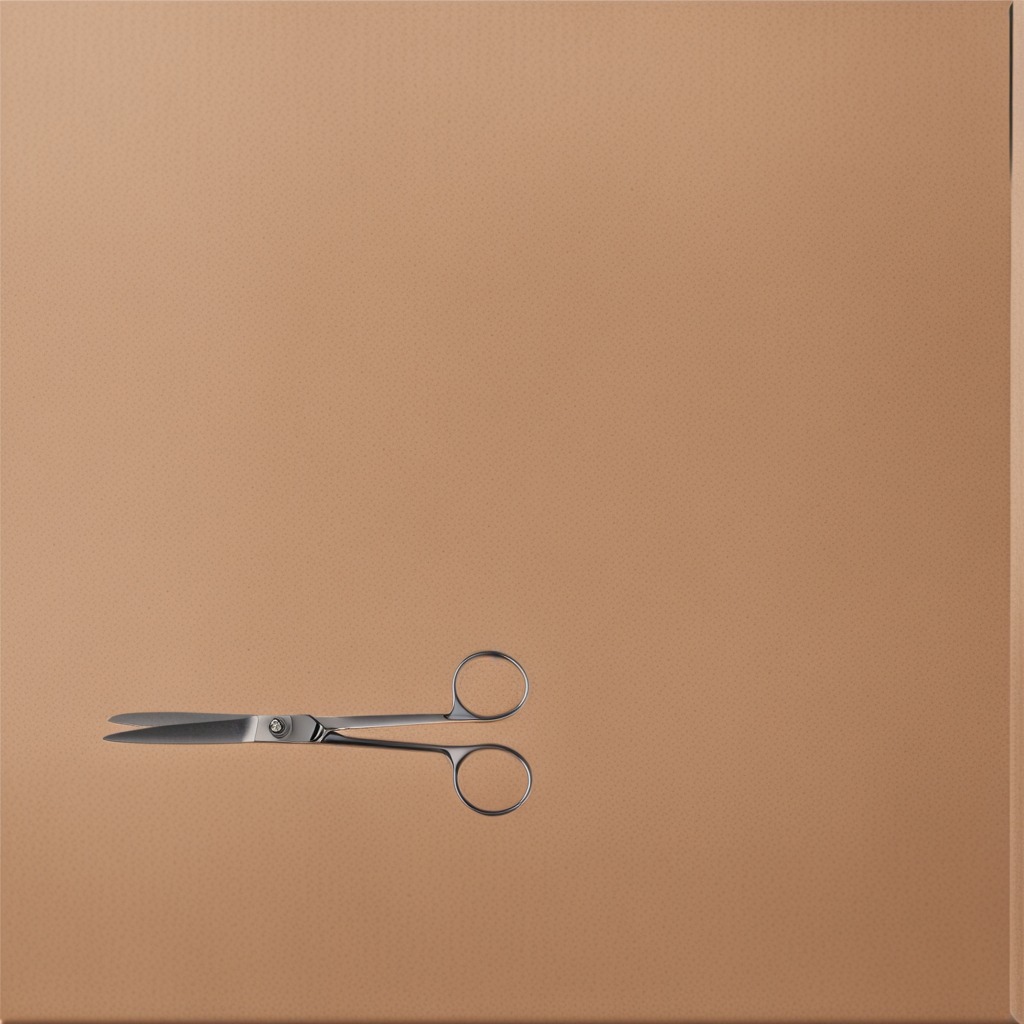
A scissor is lying on the cardboard box surface.